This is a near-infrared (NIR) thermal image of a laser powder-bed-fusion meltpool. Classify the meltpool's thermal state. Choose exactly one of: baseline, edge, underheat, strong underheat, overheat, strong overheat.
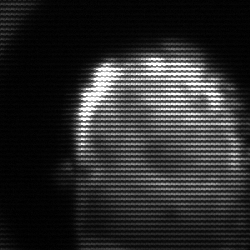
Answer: baseline